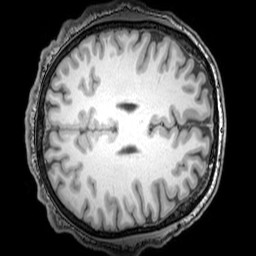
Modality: T1w
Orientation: axial
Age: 25
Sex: male
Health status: healthy
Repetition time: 0.081 s
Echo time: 0.037 s